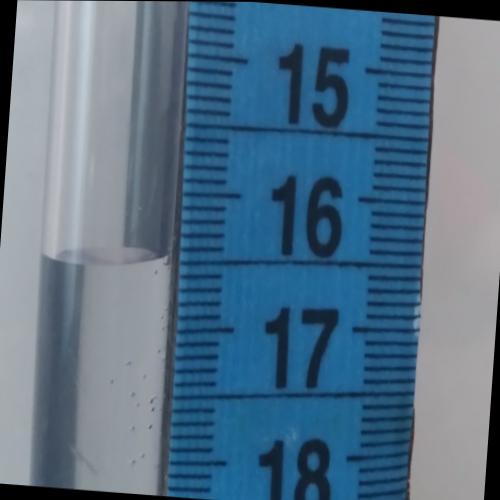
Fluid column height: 16.5 cm